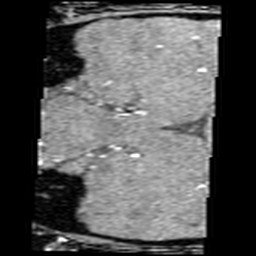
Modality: angio
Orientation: coronal
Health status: ill
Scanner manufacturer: siemens
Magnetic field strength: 1.5 T
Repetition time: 0.04 s
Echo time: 0.00709 s